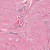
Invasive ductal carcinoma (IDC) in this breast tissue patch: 0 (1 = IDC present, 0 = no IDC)